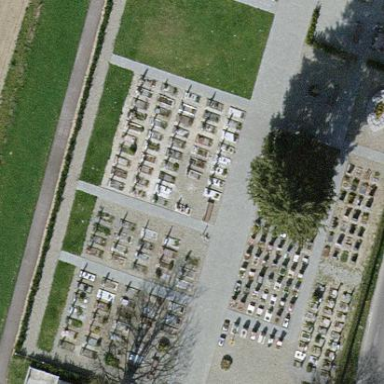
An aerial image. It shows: Cemetery.